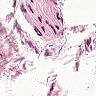
Metastatic tissue present: no